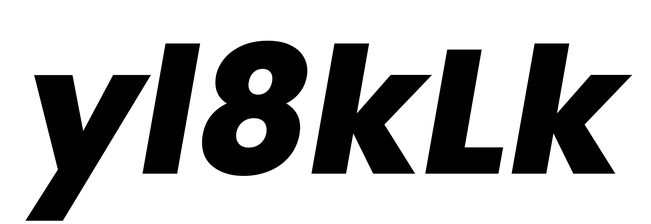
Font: Poppins-ExtraBoldItalic